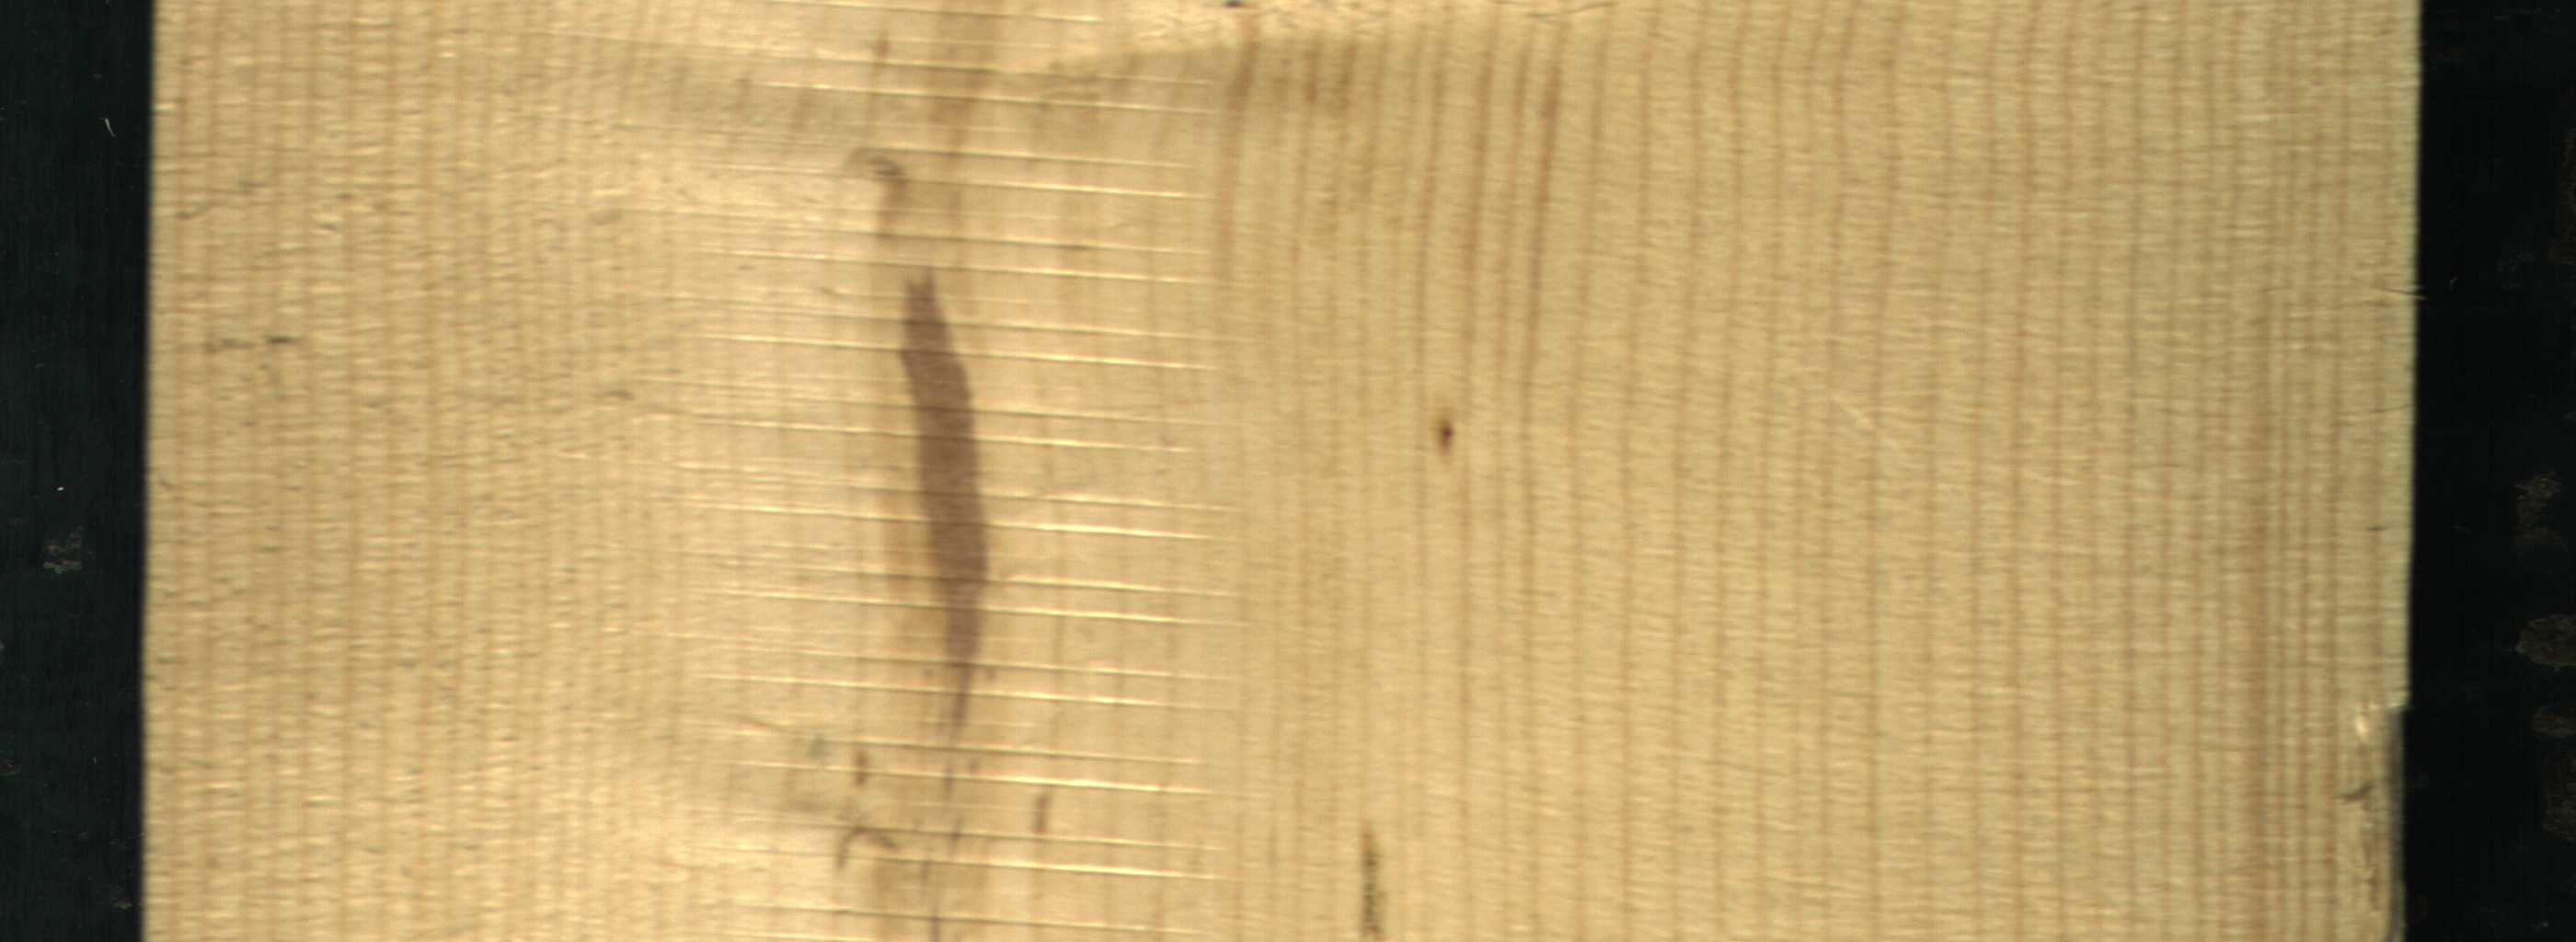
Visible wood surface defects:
Marrow
resin
resin